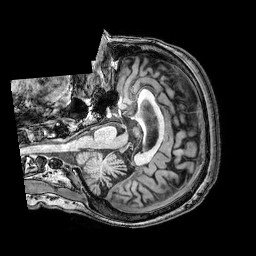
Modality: T1w
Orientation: axial
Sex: female
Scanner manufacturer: philips
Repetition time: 0.008108 s
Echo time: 0.00371 s